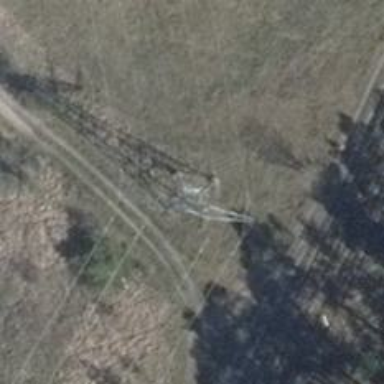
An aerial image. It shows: Power tower.